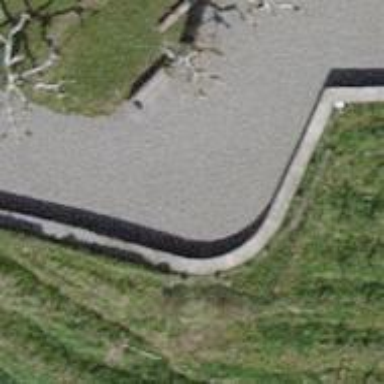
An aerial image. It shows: Retaining wall.